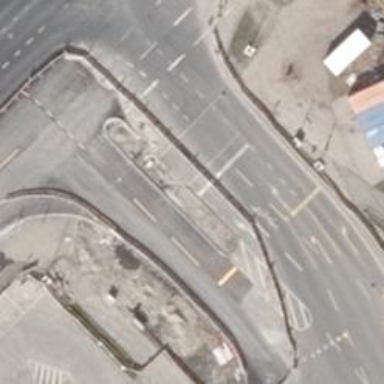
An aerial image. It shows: Unclassified road with asphalt surface. It has lane markings and cycle track on the right side.